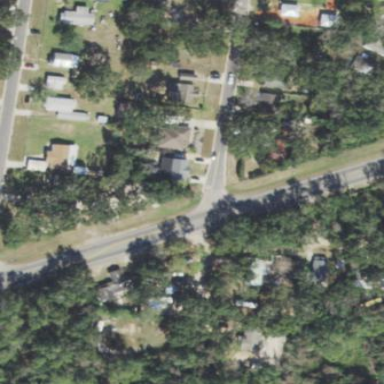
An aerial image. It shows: This residential area consists of single-family homes.